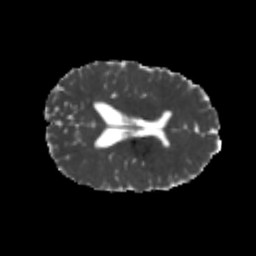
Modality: MD
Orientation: axial
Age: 21
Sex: male
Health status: healthy
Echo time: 0.074 s